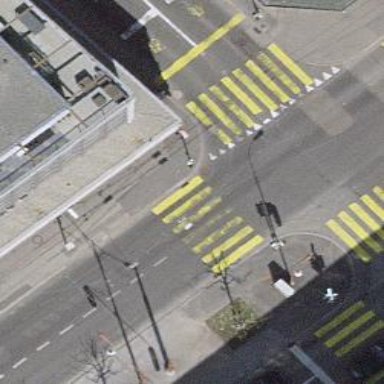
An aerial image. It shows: Crossing with traffic signals. It is zebra crossing.